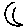
Label: moon